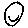
Label: smiley face